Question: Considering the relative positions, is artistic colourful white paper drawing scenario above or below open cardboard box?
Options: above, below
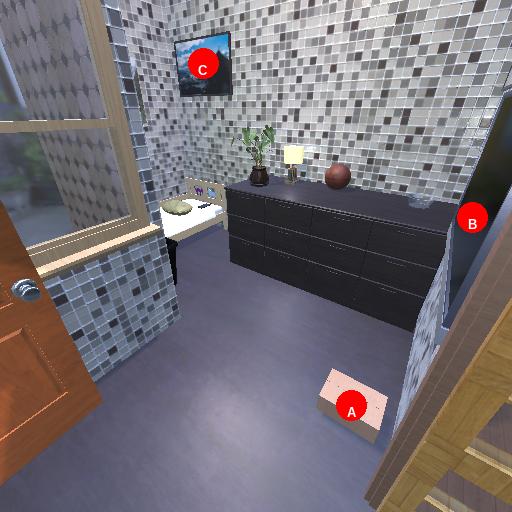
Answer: above